Interaction volume radius: 5 \u00c5
Interaction volume height: 25 \u00c5
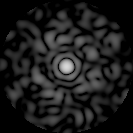
Disorder parameter: 0.8207